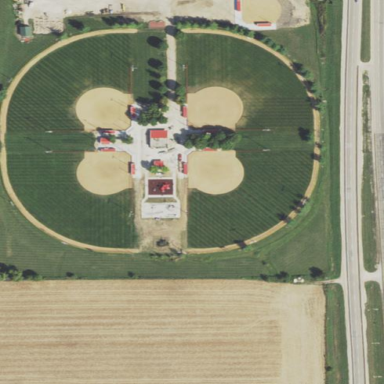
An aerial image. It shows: Softball pitch for baseball.